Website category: sports
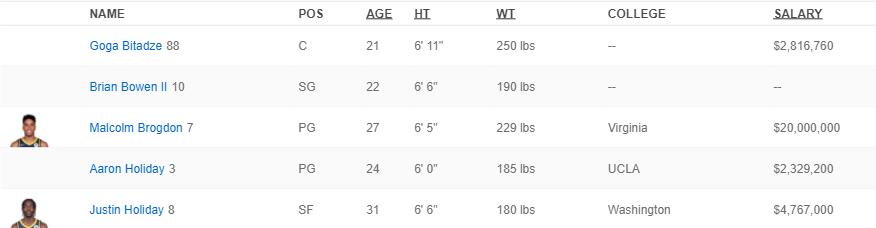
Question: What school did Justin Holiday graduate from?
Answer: Washington

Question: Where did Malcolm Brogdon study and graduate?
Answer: Virginia

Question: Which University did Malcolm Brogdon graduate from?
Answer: Virginia

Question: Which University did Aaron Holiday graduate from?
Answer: UCLA

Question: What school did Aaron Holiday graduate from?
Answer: UCLA

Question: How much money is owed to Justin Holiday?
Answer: $4,767,000

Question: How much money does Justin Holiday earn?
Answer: $4,767,000

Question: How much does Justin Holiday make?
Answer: $4,767,000

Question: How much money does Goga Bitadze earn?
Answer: $2,816,760

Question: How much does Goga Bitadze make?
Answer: $2,816,760

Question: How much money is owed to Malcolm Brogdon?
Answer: $20,000,000

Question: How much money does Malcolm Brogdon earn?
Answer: $20,000,000

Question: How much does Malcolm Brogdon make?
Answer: $20,000,000

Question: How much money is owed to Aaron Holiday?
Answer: $2,329,200

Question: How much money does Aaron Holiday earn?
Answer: $2,329,200

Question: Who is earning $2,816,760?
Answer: Goga Bitadze

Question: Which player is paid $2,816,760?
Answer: Goga Bitadze

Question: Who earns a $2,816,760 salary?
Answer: Goga Bitadze

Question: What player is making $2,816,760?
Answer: Goga Bitadze

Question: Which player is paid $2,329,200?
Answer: Aaron Holiday

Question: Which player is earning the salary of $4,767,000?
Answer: Justin Holiday

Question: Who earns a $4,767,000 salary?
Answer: Justin Holiday

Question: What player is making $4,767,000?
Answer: Justin Holiday

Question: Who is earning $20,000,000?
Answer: Malcolm Brogdon

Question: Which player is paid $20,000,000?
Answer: Malcolm Brogdon

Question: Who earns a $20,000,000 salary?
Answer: Malcolm Brogdon

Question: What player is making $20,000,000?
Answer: Malcolm Brogdon

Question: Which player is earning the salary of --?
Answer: Brian Bowen II

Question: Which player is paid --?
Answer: Brian Bowen II

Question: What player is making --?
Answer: Brian Bowen II

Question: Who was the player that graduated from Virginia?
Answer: Malcolm Brogdon

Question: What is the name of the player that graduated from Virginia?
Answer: Malcolm Brogdon

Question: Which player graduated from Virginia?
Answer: Malcolm Brogdon

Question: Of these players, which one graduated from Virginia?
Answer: Malcolm Brogdon

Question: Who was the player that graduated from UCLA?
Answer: Aaron Holiday

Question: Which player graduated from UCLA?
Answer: Aaron Holiday

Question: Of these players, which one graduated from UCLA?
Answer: Aaron Holiday

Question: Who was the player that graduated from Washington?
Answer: Justin Holiday

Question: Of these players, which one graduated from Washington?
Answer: Justin Holiday